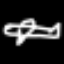
Label: airplane